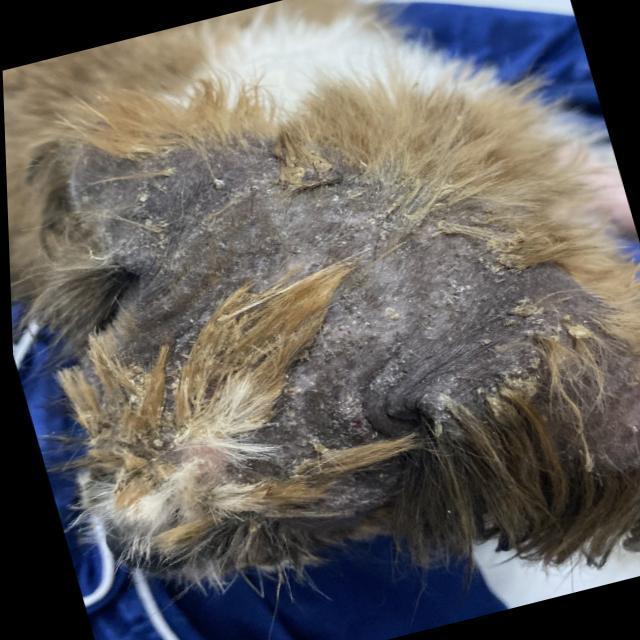
Canine demodicosis (Demodex mange) — caused by Demodex canis mites. Presents with alopecia, follicular papules, pustules, and comedones. Often localized on face and forelimbs.